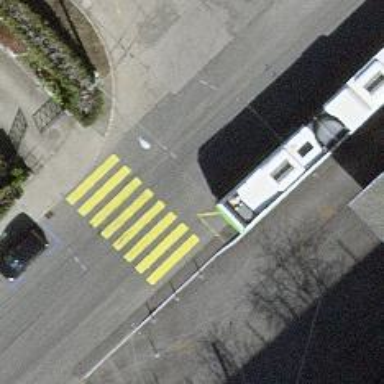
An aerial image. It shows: Uncontrolled zebra crossing on the road.